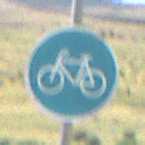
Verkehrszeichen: Radweg
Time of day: Midday
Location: Outdoor (Nature)
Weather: PartlyCloudy
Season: NotSpecified
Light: Natural